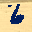
Label: 6